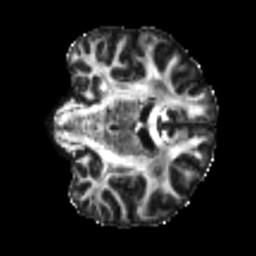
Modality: FA
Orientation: coronal
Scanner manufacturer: siemens
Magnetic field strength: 3 T
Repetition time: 4 s
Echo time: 0.0594 s